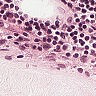
Metastatic tissue present: no